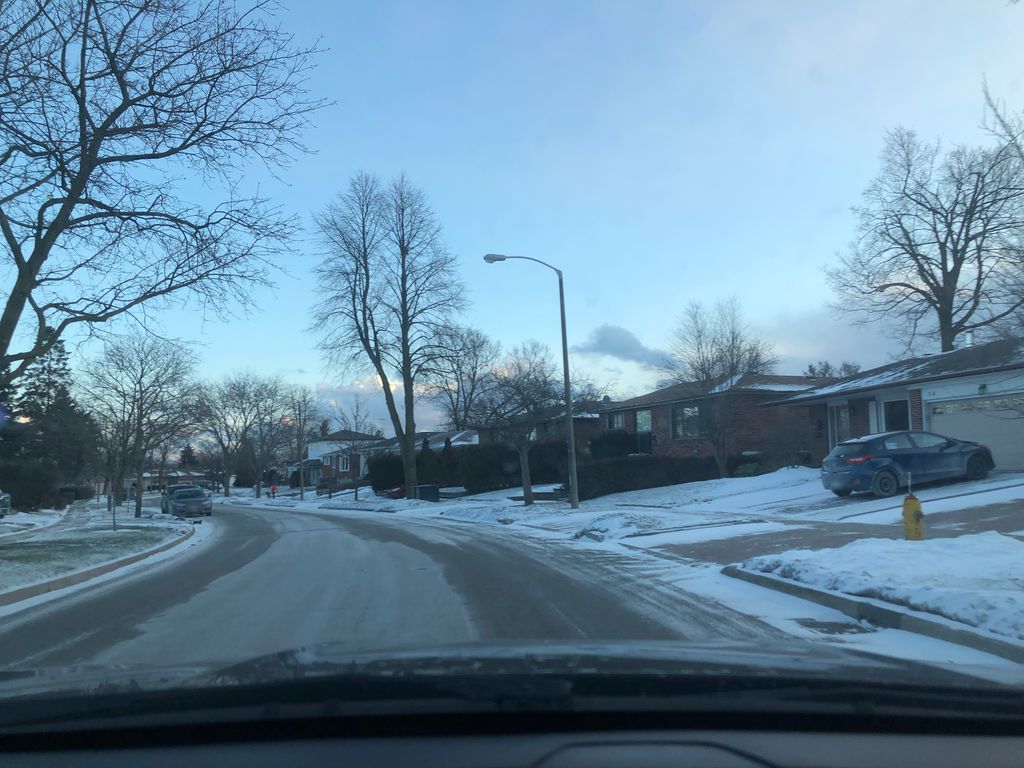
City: toronto